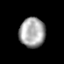
Tissue: prostate
Cell type: Fibroblasts
Senescence score: 0.7138
Nuclear area (px): 752
Mean DAPI intensity: 165.06